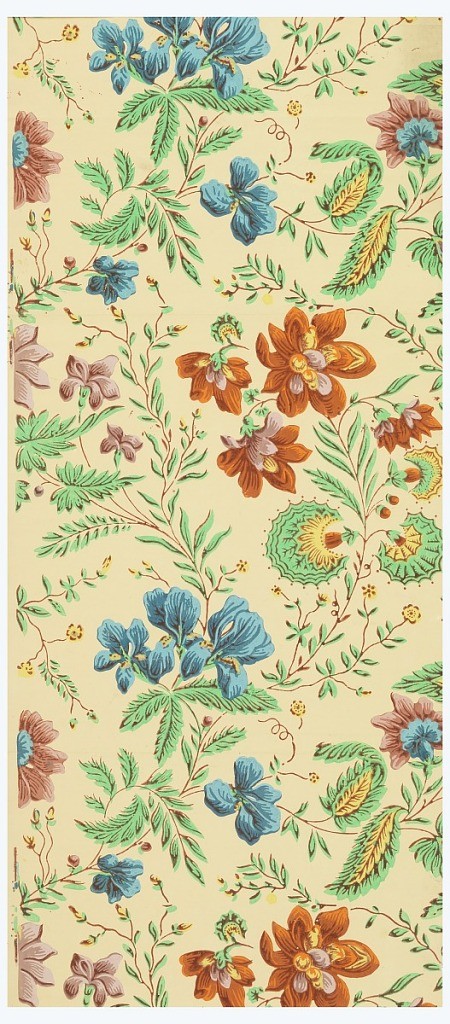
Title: Sidewall
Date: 1800–1825
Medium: Block-printed on handmade paper
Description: All-over vining floral pattern, with iris and various other flowers. Printed in blue, green, orange, mauve, yellow and brown on beige ground.